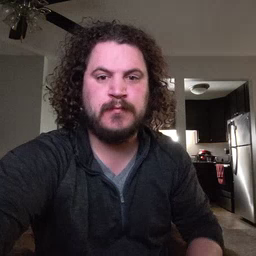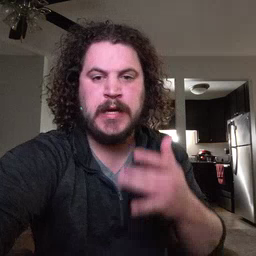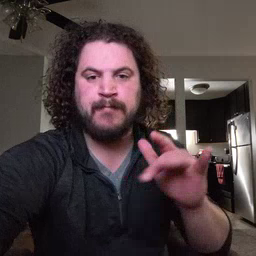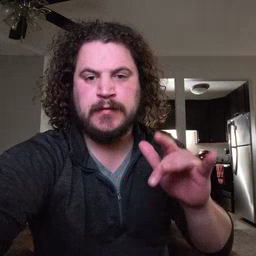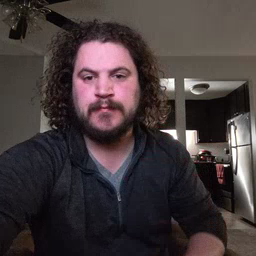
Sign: empty